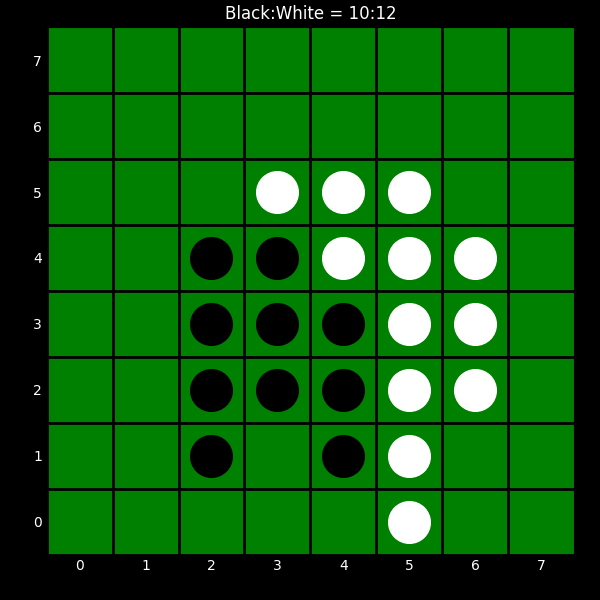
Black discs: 10
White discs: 12